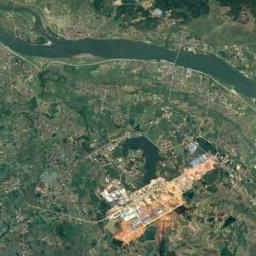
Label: river